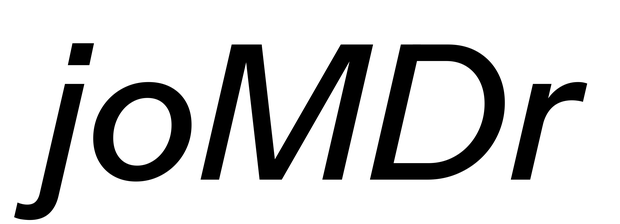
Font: InstrumentSans-Italic_Medium_Italic